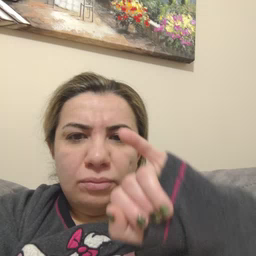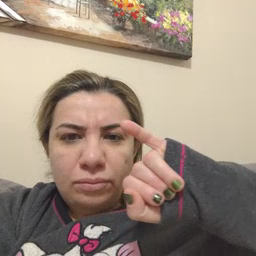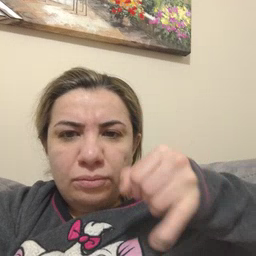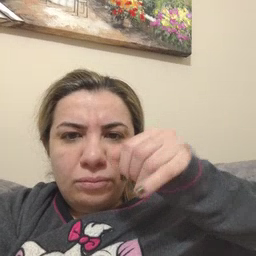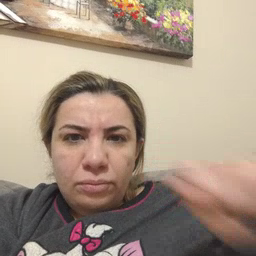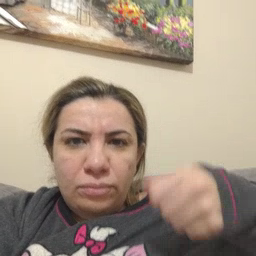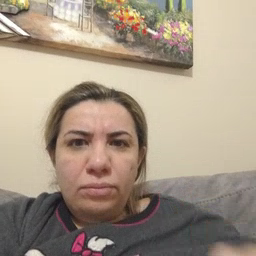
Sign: jeans